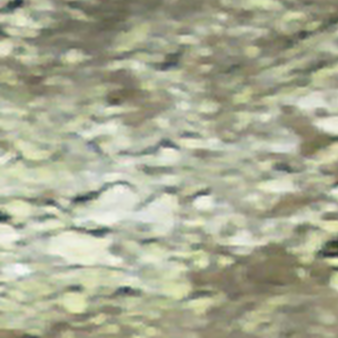
Label: other